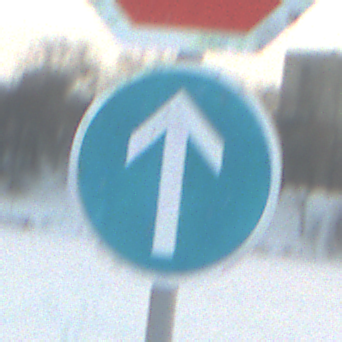
Verkehrszeichen: VorgeschriebeneFahrtrichtungGeradeaus
Zusatzzeichen oben: Stop
Umgebung: Outdoor, Nature
Tageszeit: SunriseSunset
Wetter: PartlyCloudy
Licht: Natural
Jahreszeit: NotSpecified
Kontrast: LowContrast